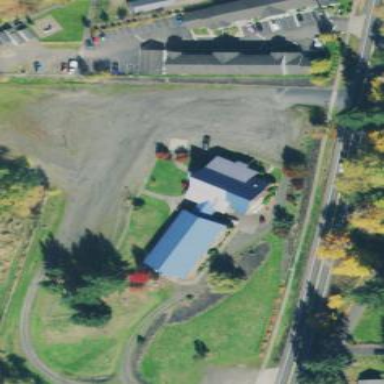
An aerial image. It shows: Building that serves as place of worship.